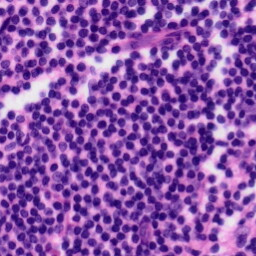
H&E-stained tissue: Tonsil